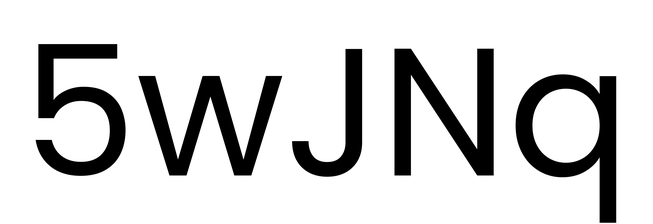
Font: Poppins-Regular